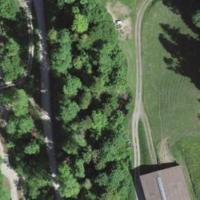
EUNIS habitat code: 41
Species observed at this site:
Aruncus dioicus